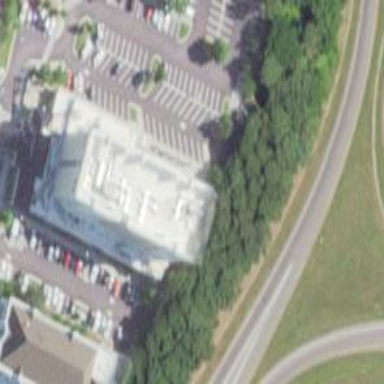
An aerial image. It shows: Hotel building.